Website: home-depot
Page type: account-selection
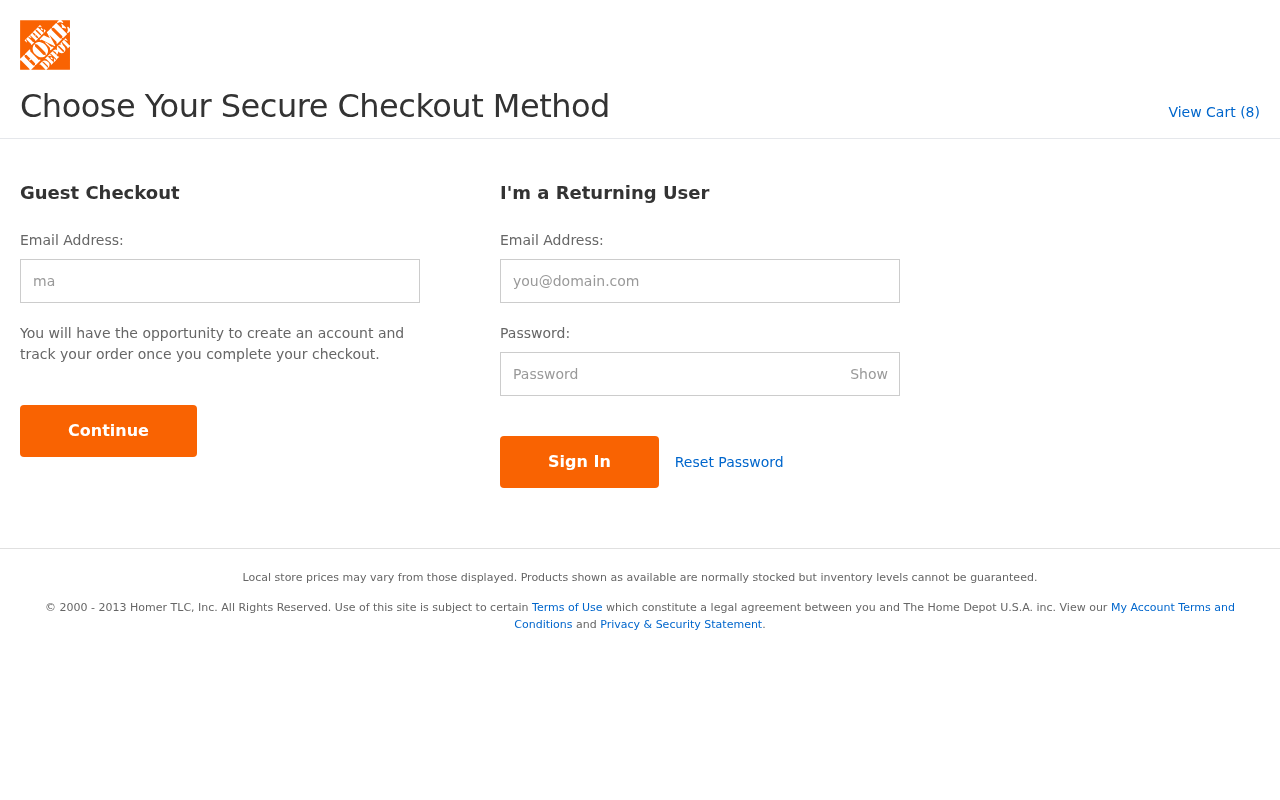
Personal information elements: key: PII_LOGIN_USERNAME
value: matthew6378
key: PII_LOGIN_USERNAME2
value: matthew6378
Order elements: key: ORDER_NUM_ITEMS
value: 8